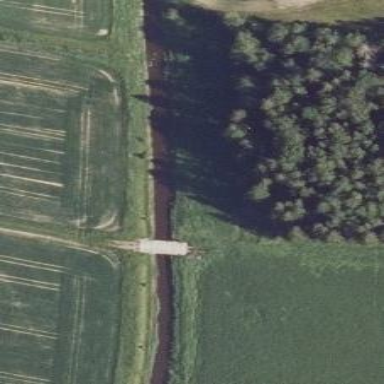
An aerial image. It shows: Track road with bridge.